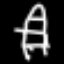
Label: chair